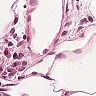
Metastatic tissue present: no